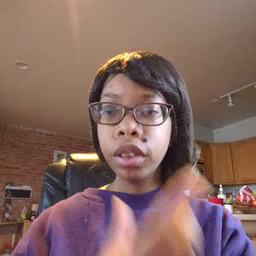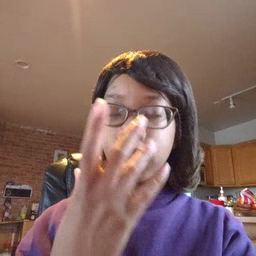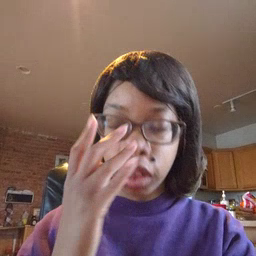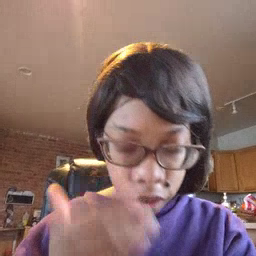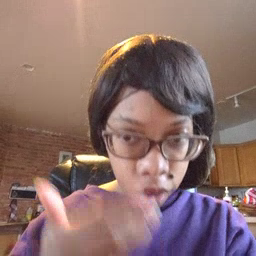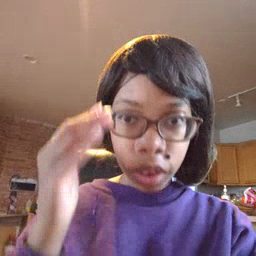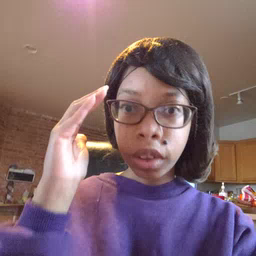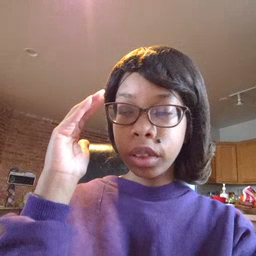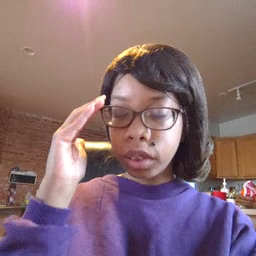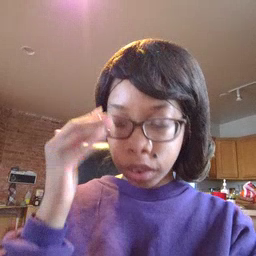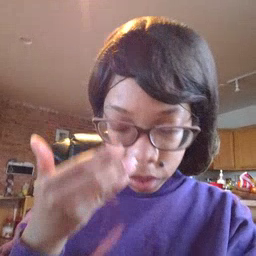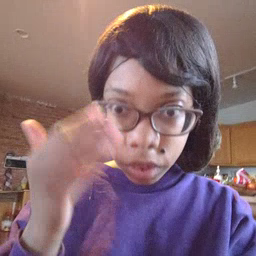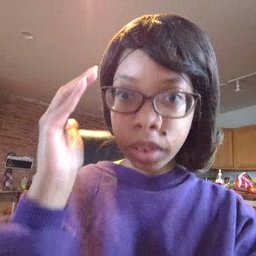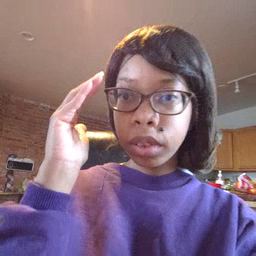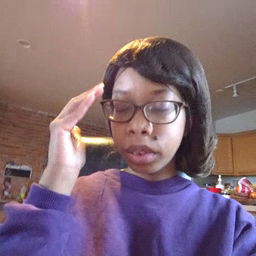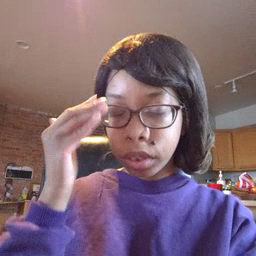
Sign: sleepy